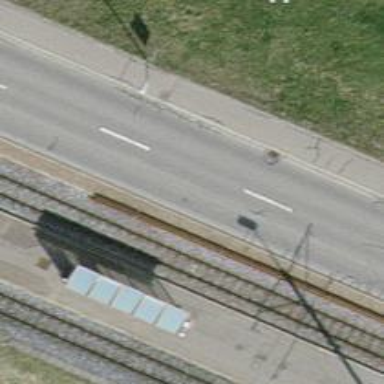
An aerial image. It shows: Public transport stop position for light rail.